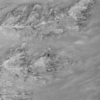
Label: not_dusty